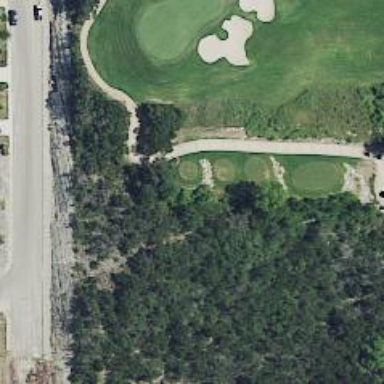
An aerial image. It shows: Path used for both walking and golf.